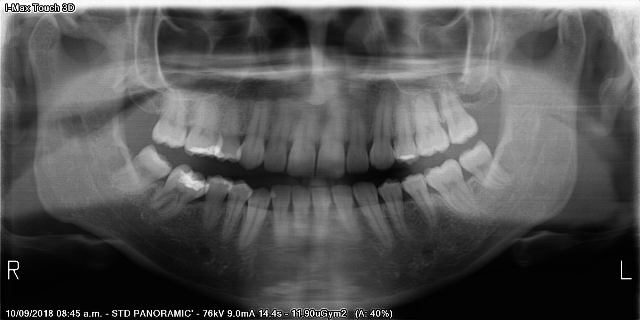
adult